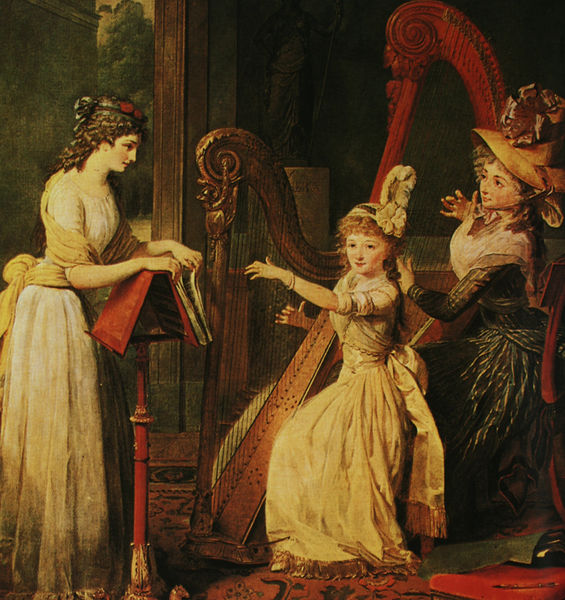
Titel: Die Prinzessin Adélaide d'Orléans nimmt Harfestunden bei Mme de Genlis (Ausschnitt)
Künstler: Jean-Baptiste Mauzaisse
Standort: Versailles
Institution: Musée National du Château
Schlagwörter: baum, dunkel, feder, gemälde, hand, schatten, weiß, frauen, gelb, grün, landschaft, mädchen, ocker, sitzen, blume, blumen, braun, damen, elegant, fenster, frau, frisur, frisuren, geste, haar, hell, hintergrund, holz, hut, hüte, kleid, kleider, licht, profil, raum, schwarz, zimmer, ausblick, blick, dame, rot, schal, schleier, tuch, beige, gesellschaft, muster, ornament, rock, schleife, teppich, blond, jung, wand, arm, arme, barock, falten, haarschmuck, bild, bildnis, gruppenbildnis, gruppenporträt, hände, innenraum, instrument, porträt, boden, gewand, gold, haare, interieur, sitzend, tücher, adel, familie, gewänder, kind, klassizismus, mutter, saum, instrumente, musik, musiker, locke, locken, rosa, seide, genre, kinder, garten, statue, federhut, schärpe, taille, bücher, bogen, genremalerei, lehrerin, noten, notenpult, notenständer, unterricht, farbe, klein, spielen, musikzimmer, musizieren, notenblatt, hochsteckfrisur, edel, bögen, buch, schwester, pult, saite, öffnung, armreif, saiten, saiteninstrument, schüler, harfe, genregemälde, töchter, musikerin, tailliert, kostbar, lied, harfen, note, aristokratie, hutfeder, musikstunde, kleine, unterweisung, umblättern, harfenistin, hausmusik, stoffblumen, haarfe, harfenbogen, harfenunterricht, landschaftsfragment, musiklehrerin, röckr, musikunterricht, harfenistinnen, harfe kinder unterricht frau, harfenstunde, mdame, intsrument, harfe#mädchen, hatfr